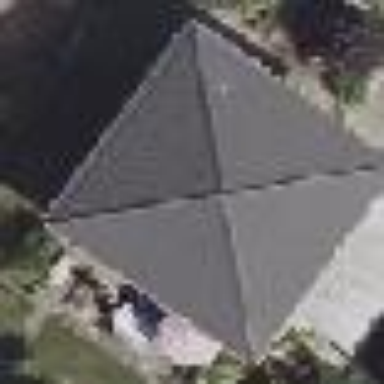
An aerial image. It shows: Detached building with pyramidal roof shape.